Field crop: maize
Growth stage: 2
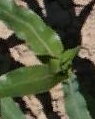
Species: maize